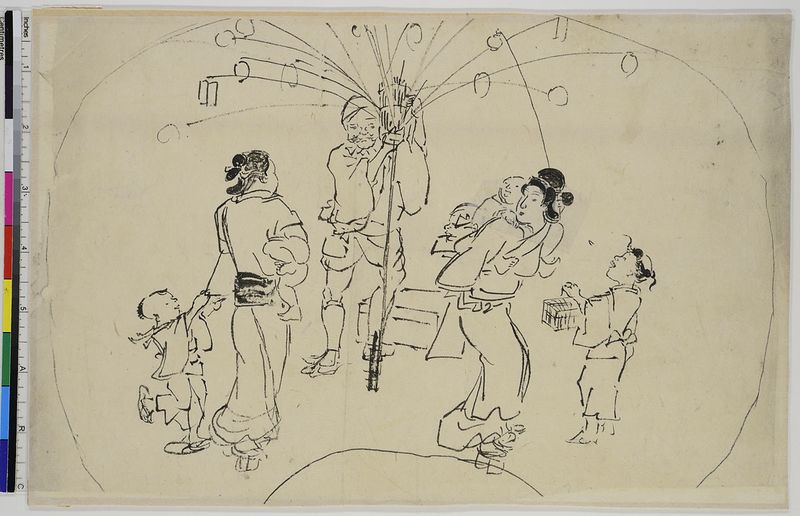
Titel: Der Laternenverkäufer
Künstler: Utagawa Kuniyoshi
Standort: Hamburg
Institution: Museum für Kunst und Gewerbe Hamburg
Schlagwörter: laterne, zeichnung, papier, tusche, entwurf, skizzen, tuschzeichnung, pinselzeichnung, edo, entwurfszeichnungen, straßenhändler